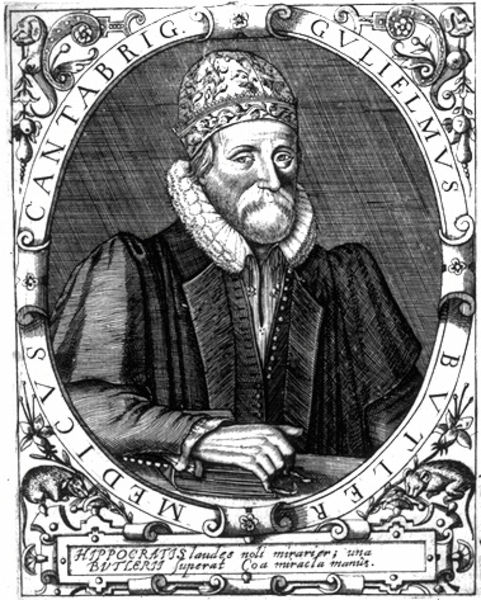
Titel: Bildnis des William Butler
Künstler: Matthaeus (d.Ä.) Becker
Institution: (Seriendruck)
Schlagwörter: hand, mann, weiß, blumen, finger, hut, mund, nase, schwarz, tisch, zeichnung, blick, hund, tiere, haube, ornament, anzug, bart, mütze, augen, falten, kleidung, kragen, mensch, messer, rahmen, spitze, bild, bildnis, halskrause, mühlsteinkragen, portrait, porträt, kirche, bestickt, gewand, mantel, england, krone, lippen, renaissance, oval, maus, ranken, kopfbedeckung, schrift, papier, kaiser, könig, tafel, kartusche, ernst, inschrift, pupillen, knöpfe, weste, fotografie, buch, medaillon, druck, schraffur, radierung, stich, text, arzt, medizin, krause, bildniss, schnörkel, voluten, butler, dolch, mitra, tiara, kupferstich, medici, latein, mediziner, lateinisch, umschrift, verzerrt, ratte, lob, seriendruck, brustportrait, medicus, hippokrates, nahd, hippocrates, gulielmus, hippocratis, butlers, cantabric